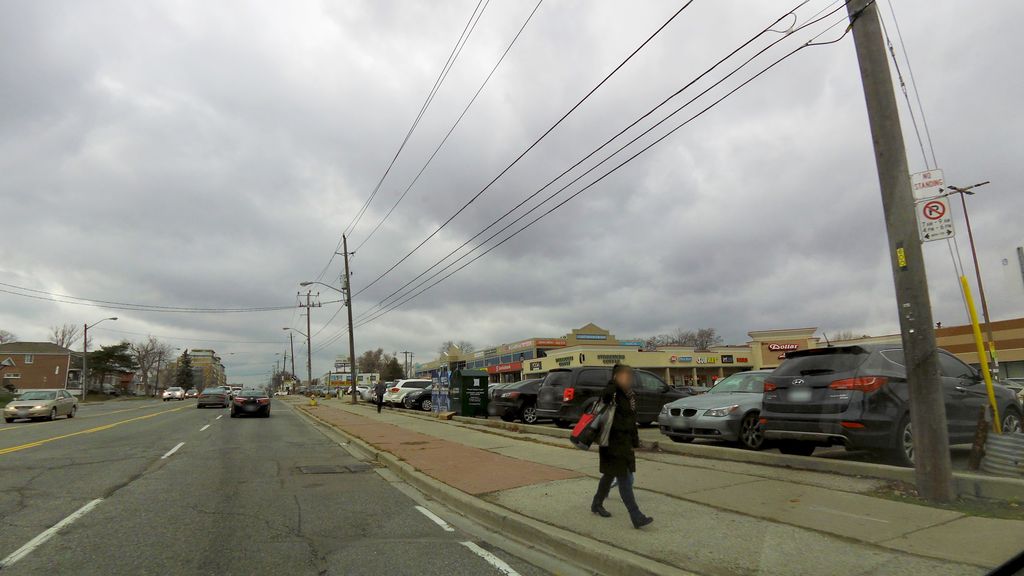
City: toronto